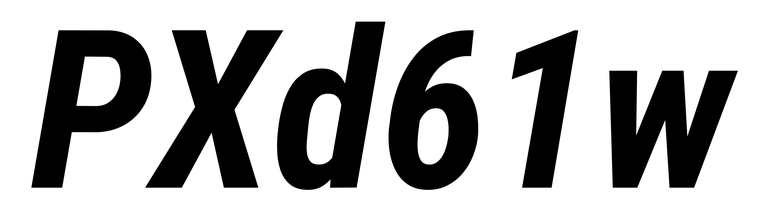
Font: Roboto-Italic_Condensed_Bold_Italic